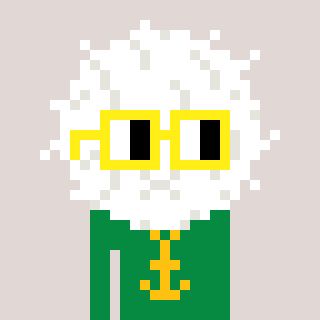
a pixel art character with square yellow glasses, a cottonball-shaped head and a green-colored body on a warm background